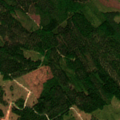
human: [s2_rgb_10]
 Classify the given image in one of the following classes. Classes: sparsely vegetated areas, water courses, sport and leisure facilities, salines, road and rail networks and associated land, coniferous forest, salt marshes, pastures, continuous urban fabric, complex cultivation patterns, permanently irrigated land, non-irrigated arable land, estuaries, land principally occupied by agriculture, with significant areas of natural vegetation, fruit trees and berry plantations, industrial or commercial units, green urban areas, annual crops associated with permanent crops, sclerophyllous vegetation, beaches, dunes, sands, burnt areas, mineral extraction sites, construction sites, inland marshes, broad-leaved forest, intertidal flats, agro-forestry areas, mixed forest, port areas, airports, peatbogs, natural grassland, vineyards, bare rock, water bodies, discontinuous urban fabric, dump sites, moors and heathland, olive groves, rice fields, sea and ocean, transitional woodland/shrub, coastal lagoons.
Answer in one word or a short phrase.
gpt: coniferous forest, mixed forest, transitional woodland/shrub